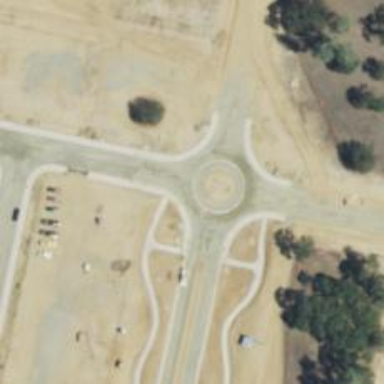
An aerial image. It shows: Asphalt road in residential area leading to roundabout.